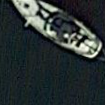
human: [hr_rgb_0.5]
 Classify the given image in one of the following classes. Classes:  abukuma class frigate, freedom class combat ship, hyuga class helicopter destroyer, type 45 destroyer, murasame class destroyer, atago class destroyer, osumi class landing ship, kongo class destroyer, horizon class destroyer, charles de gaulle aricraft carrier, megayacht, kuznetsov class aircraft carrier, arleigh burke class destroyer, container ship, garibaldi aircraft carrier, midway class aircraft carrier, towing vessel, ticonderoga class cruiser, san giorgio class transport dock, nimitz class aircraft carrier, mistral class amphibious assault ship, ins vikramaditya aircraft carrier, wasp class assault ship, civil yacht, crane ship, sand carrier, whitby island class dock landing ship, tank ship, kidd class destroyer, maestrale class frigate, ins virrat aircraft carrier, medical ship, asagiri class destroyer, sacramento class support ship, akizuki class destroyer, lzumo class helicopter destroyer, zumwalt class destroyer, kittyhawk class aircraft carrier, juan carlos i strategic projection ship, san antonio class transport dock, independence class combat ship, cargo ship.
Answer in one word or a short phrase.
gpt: Civil yacht